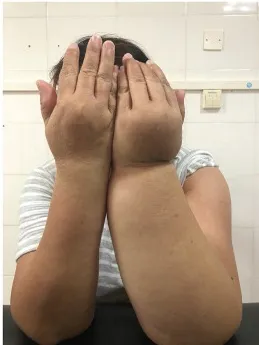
Left Upper Limb Lymphedema. . Dorsal Side of Forearm).
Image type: medical_photograph (skin_photograph)